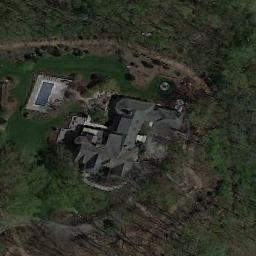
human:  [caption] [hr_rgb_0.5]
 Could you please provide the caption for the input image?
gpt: There are several buildings of different shapes in the sparse residential .

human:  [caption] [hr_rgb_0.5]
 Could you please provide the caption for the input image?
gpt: There are several houses of various sizes and many green trees in a sparse residential area .

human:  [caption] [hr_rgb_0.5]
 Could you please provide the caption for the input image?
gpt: There are blocks of residential areas between the jungles .

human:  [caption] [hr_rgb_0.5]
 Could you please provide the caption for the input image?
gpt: The sparse residential is on the grass next to some trees and a road .

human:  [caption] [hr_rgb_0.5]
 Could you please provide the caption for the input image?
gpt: A sparse residential area with a black buildings and some brown trees .